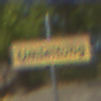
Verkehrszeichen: EndeDerUmleitungsankuendigung
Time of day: MorningAfternoon
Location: Outdoor (Nature)
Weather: PartlyCloudy
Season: NotSpecified
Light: Natural